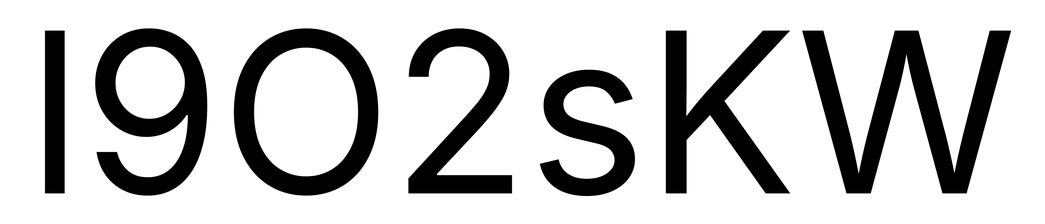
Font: Inter_Regular